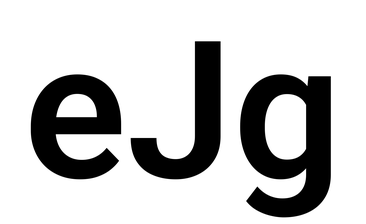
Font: Roboto_SemiBold